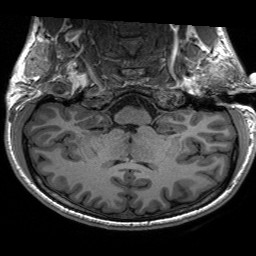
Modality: T1w
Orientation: sagittal
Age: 24
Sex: male
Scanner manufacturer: siemens
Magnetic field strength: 3 T
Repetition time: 2.3 s
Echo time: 0.00197 s